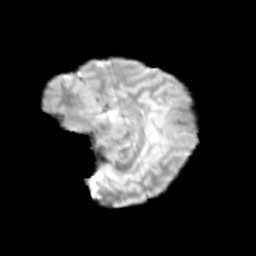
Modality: T2w
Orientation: sagittal
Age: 10
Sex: female
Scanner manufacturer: siemens
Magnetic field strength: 3 T
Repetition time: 3.8 s
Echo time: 0.07 s